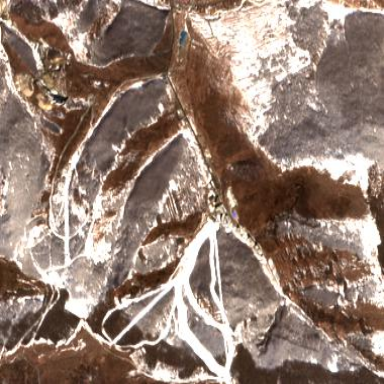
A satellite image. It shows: Area designated for winter sports.